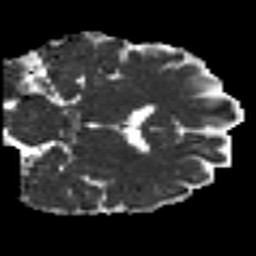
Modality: MD
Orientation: coronal
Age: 50
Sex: female
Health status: ill
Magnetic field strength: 3 T
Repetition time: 8.4 s
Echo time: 0.0926 s